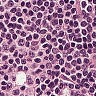
Metastatic tissue present: no